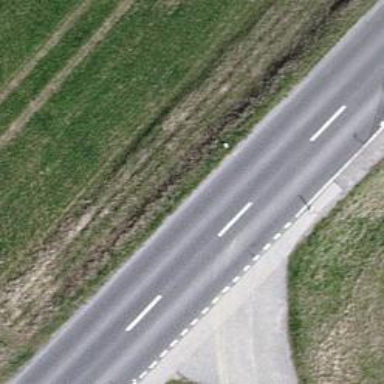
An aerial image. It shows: Secondary road.